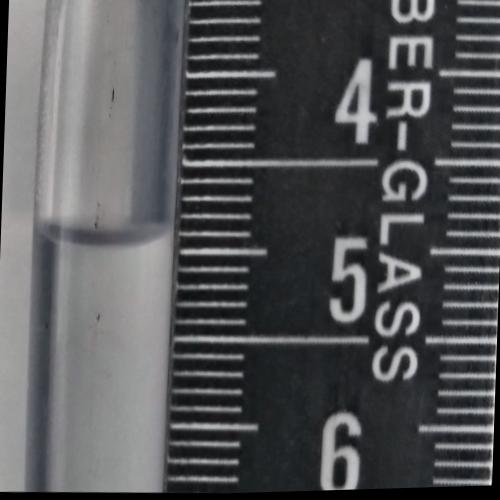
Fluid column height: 4.9 cm